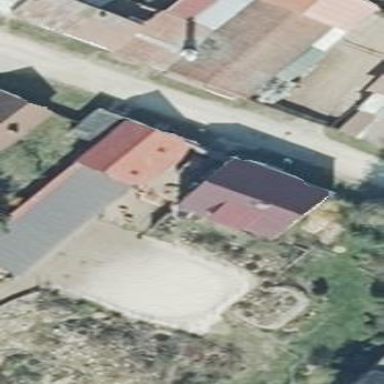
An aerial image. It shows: Cowshed building.